Field crop: maize
Growth stage: 2
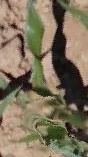
Species: maize